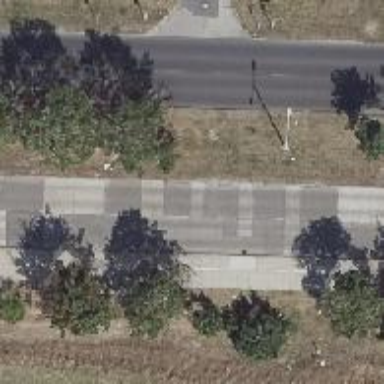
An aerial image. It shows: Avenue lined with broadleaved deciduous trees.